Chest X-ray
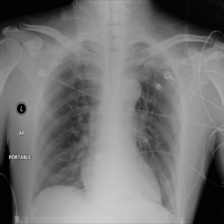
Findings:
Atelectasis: negative
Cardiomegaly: negative
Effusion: negative
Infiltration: negative
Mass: negative
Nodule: negative
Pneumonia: negative
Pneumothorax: negative
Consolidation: negative
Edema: negative
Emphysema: negative
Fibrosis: negative
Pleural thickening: negative
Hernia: negative